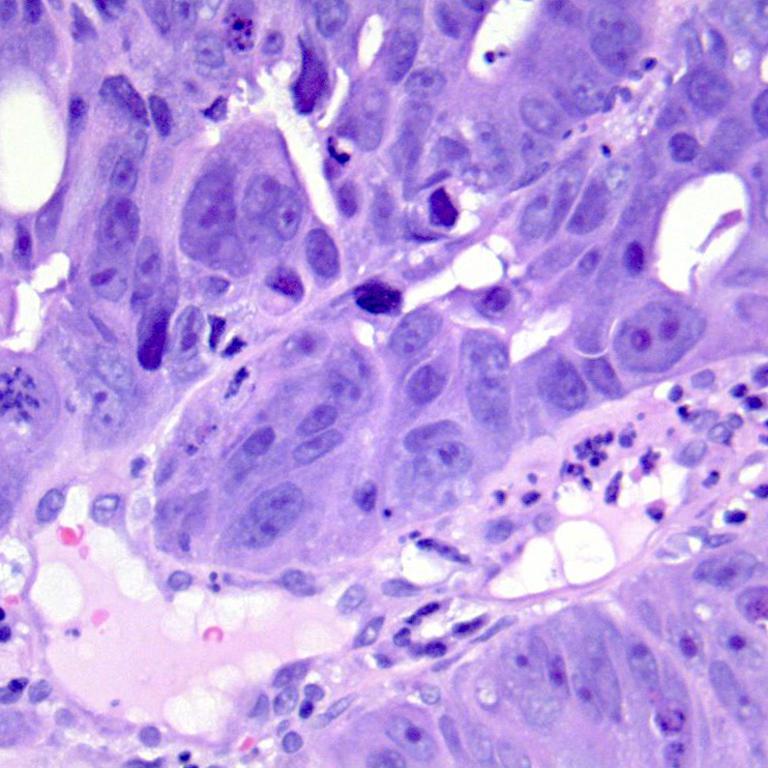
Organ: colon
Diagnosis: adenocarcinomas